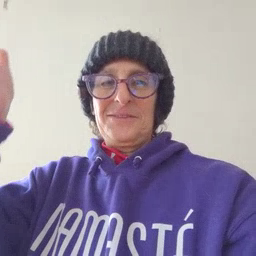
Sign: garbage